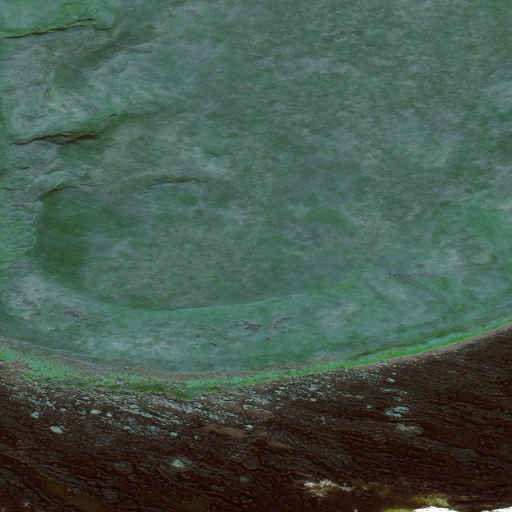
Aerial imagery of cape in Alaska named Atxalax containing only unknown